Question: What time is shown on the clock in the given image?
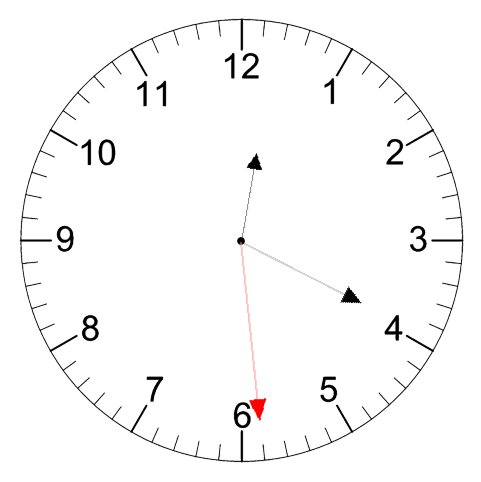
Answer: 12:19:29